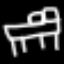
Label: bed